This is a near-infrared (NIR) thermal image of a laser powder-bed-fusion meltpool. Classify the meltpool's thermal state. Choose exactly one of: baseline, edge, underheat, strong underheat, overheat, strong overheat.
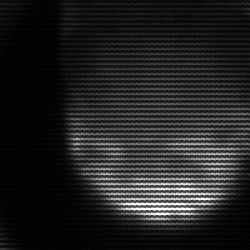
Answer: edge